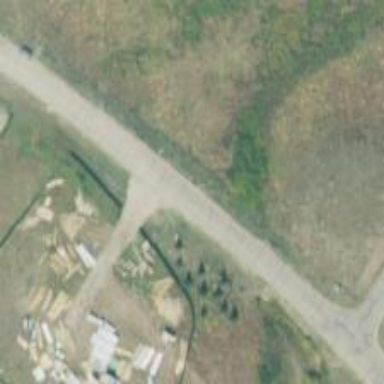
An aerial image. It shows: Smooth asphalt road in residential area.